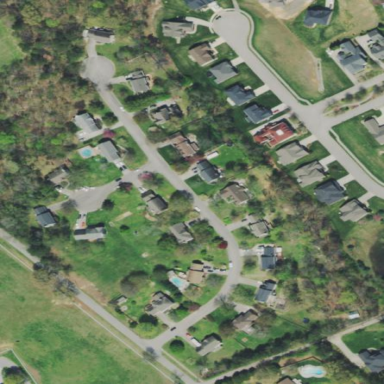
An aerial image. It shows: This residential area consists of single-family homes.